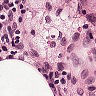
Metastatic tissue present: no